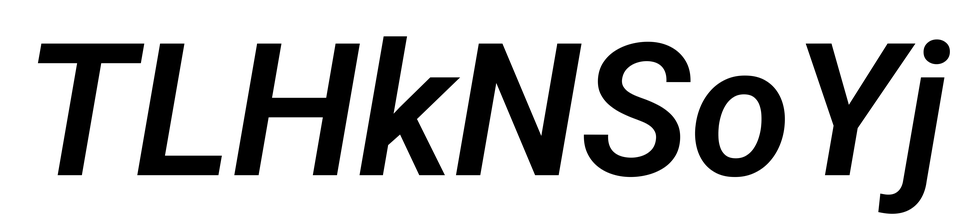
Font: Roboto-Italic_SemiBold_Italic